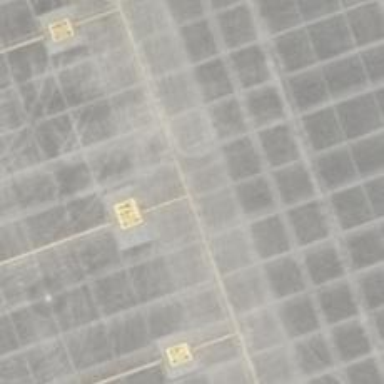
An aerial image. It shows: Parking position at the airport with concrete surface.